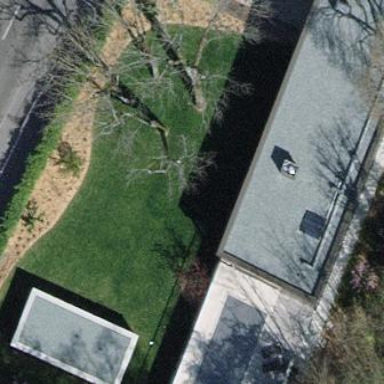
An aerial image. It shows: Detached building.